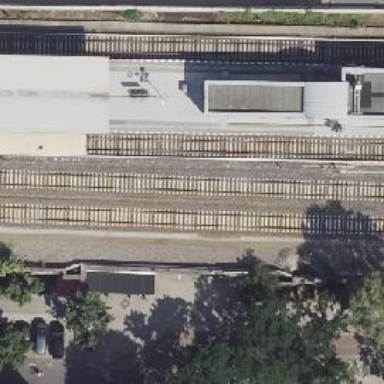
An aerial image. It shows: Close-up of railway platform edge.